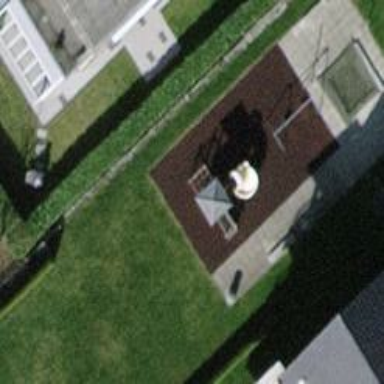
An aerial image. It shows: Playground with various play structures.